Question: Please, can someone explain where my problem is?
I was trying it really long and just can't get it done.

I will be glad to hear an explanation of how to get this dependency.
Thanks
'''
double a,s,k;
int i;
k=-2;
s=-2*((1-x)/(1+x));
a=-2*((1-x)/(1+x));
i=3;
while(i<10) {
a=(k/(i))*a*a;
s=s+a;
i=i+2;
System.out.println(a);
}
'''
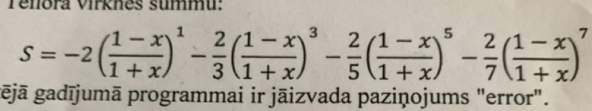
Answer: Make certain that 'x' is a double value. Here is one way to do it.
'''
public double fnc(double x) {
double a, s, k;
int i;
k = -2.;
s = 0;
a = ((1 - x) / (1 + x));
double aa = a * a;
i = 1;
while (i < 10) {
// first time thru, a is power of 1
s = s + ((k / i) * a);
// now a is power of 3, then 5, etc.
a = a * aa;
i = i + 2;
}
return s;
}
'''